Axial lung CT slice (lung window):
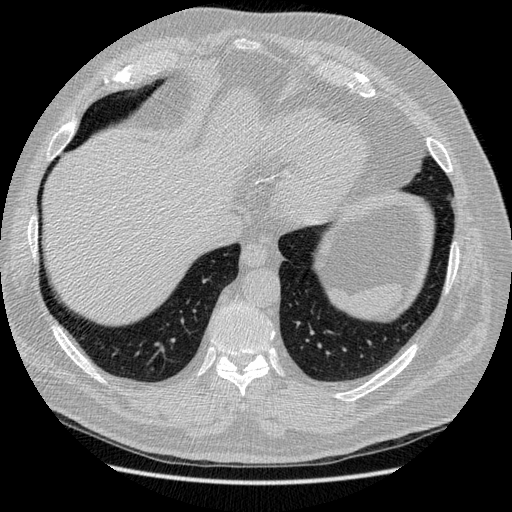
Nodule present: no